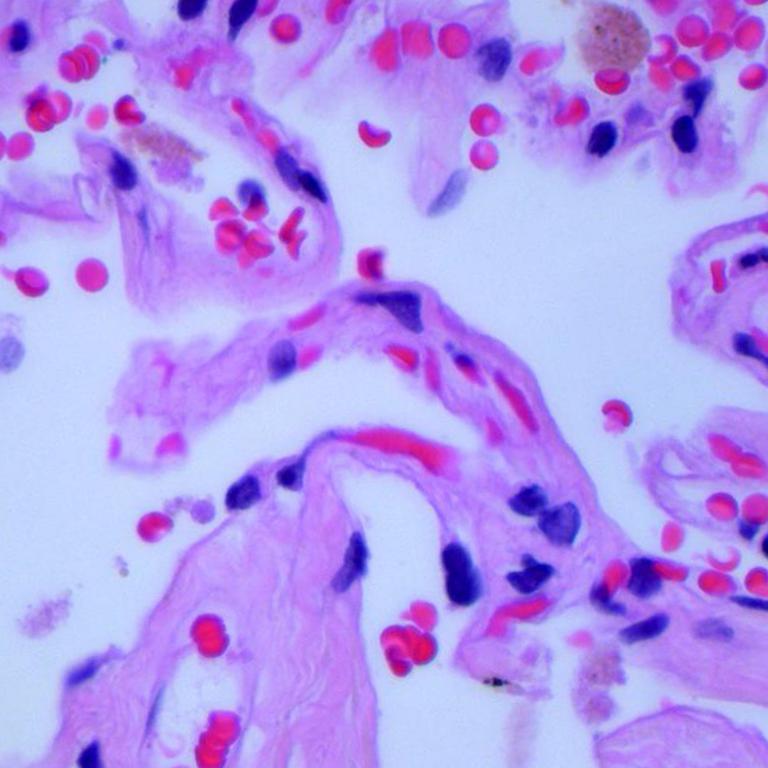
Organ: lung
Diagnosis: benign